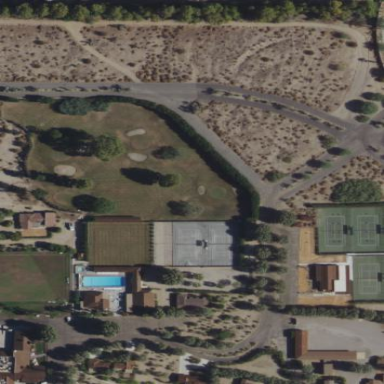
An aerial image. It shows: Pitch and putt golf course with 3 holes.